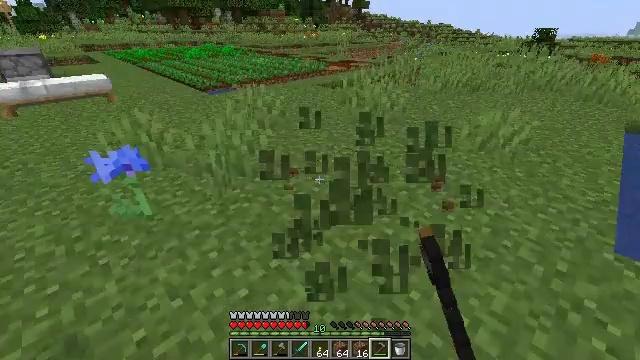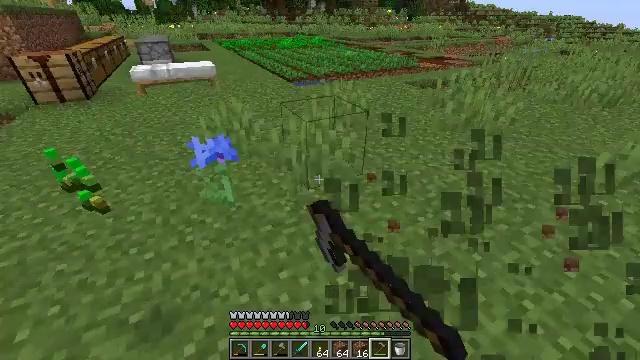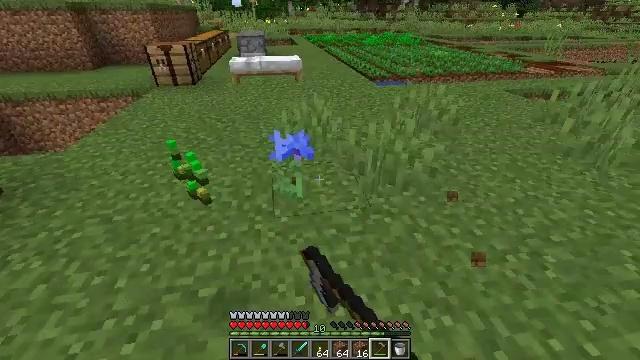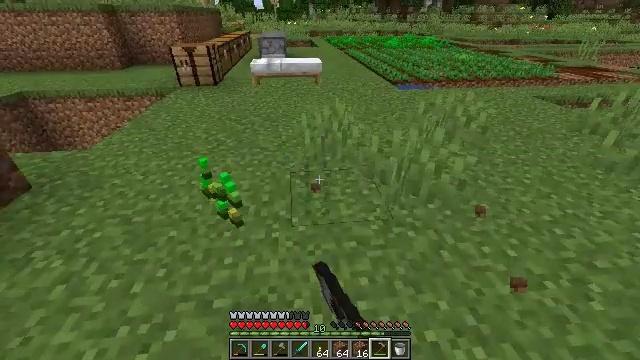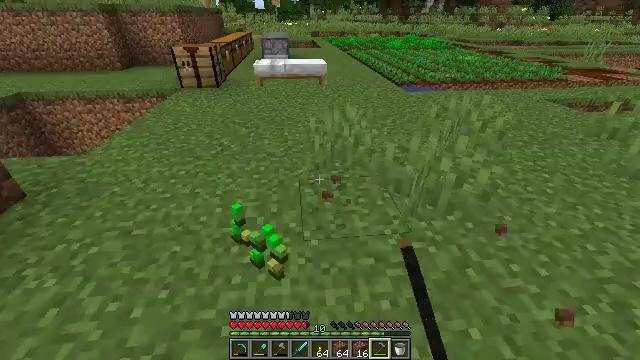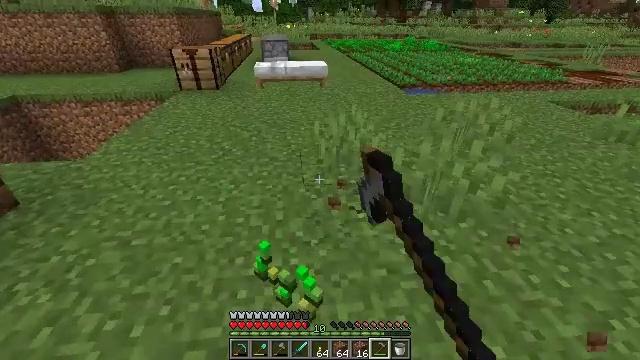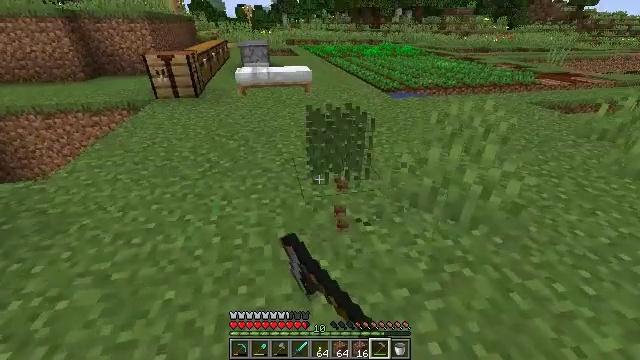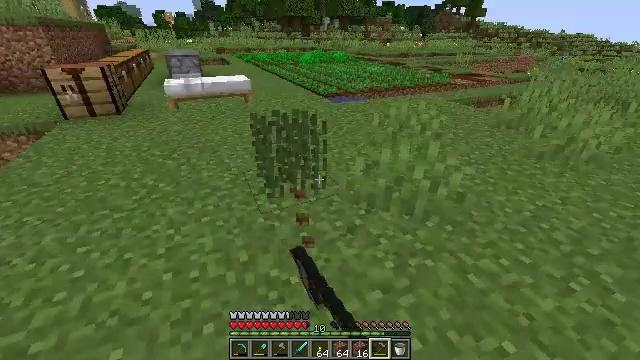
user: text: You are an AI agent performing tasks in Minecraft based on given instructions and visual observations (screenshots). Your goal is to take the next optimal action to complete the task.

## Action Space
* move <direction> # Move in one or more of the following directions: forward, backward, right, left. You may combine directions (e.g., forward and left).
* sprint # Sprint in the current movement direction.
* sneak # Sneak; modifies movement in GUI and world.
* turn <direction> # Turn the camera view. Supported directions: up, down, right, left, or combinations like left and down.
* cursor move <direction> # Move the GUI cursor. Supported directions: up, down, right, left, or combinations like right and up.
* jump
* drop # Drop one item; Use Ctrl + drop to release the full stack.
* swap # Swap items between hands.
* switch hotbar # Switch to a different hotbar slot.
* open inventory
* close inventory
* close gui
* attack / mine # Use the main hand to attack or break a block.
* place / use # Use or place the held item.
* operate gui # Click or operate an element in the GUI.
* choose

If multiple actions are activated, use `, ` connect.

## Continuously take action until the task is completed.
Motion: motion action
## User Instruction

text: Collect a cornflower for blue dye.
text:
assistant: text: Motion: move forward and move left, turn left and down, attack / mine
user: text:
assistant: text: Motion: move forward and move left, turn left, attack / mine
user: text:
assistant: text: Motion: move forward and move left, turn left, attack / mine
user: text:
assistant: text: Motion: move forward and move left, attack / mine
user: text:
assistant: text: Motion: move forward and move left, attack / mine
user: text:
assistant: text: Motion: move forward and move left, turn right, attack / mine
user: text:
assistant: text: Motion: move forward and move left, turn right and up, attack / mine
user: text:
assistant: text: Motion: attack / mine